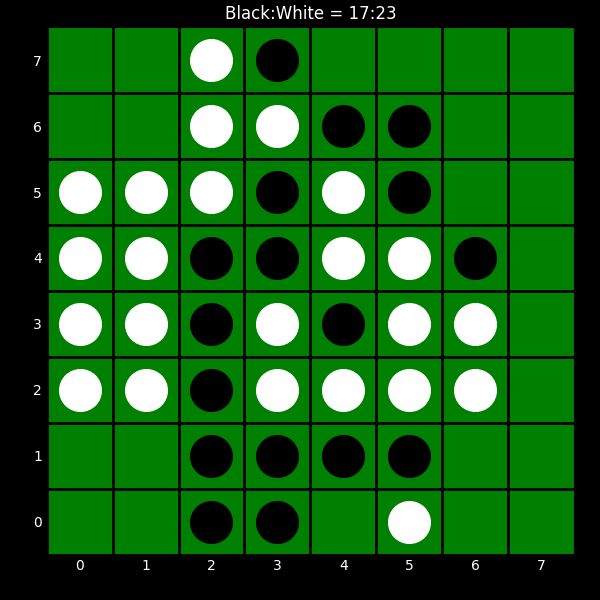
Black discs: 17
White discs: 23